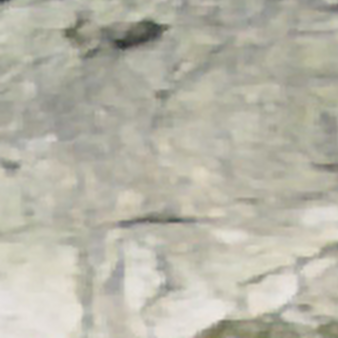
Label: other